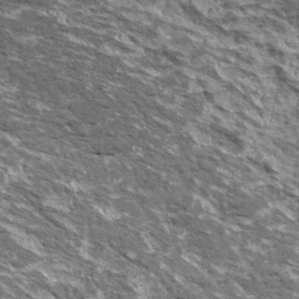
Label: frost